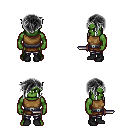
a pixel art fantasy rpg character, male body template, orc, green skin, leather chest armor, metal pants, gray pixie cut hairstyle, black shoes, dagger, four views (front, back, left, right), 2x2 character sprite sheet, small pixel art, hard edges, no anti-aliasing